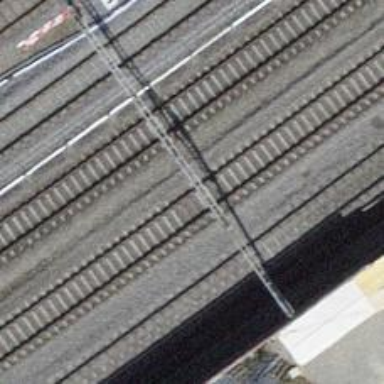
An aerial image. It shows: Single-track electrified railway with contact line.